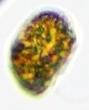
Label: Akashiwo